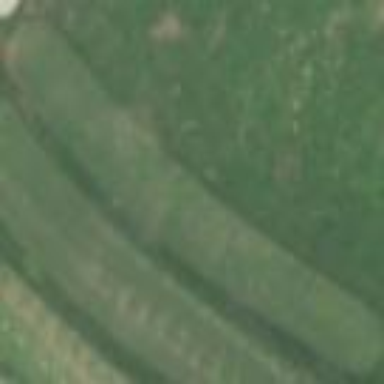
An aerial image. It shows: Golf tee on grassy land.